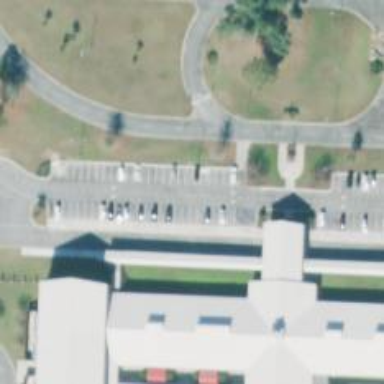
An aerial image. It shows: Parking space is available.